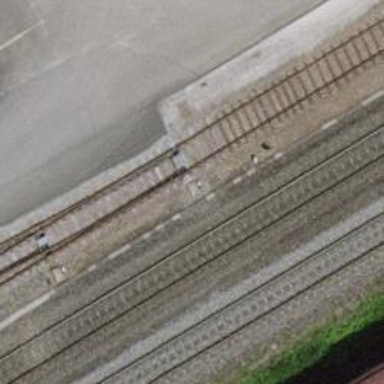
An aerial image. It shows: Railway switch.